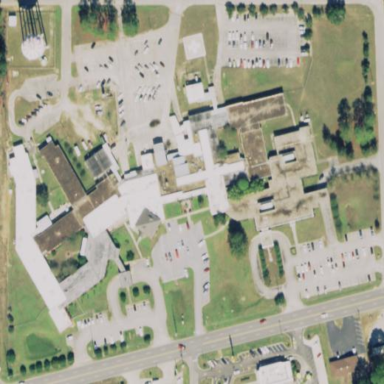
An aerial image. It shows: Healthcare facility identified as hospital.